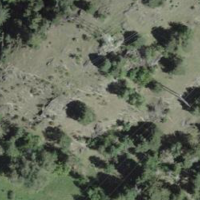
EUNIS habitat code: 23
Species observed at this site:
Neottia nidus-avis